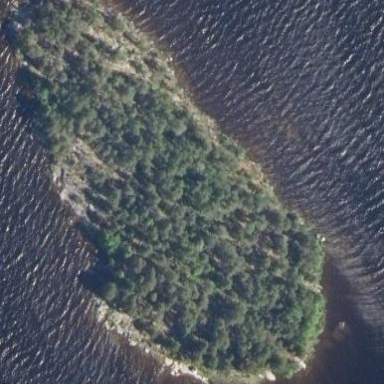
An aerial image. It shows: Island covered with forest.